Brain MRI, t2w sequence, axial 2D slice.
Patient: age 42, sex F, weight 95 kg, height 1.95 m
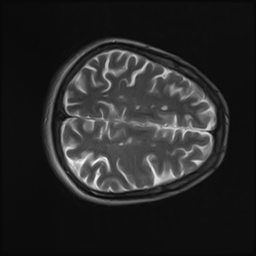